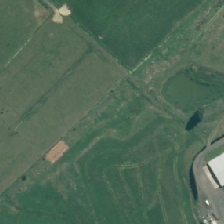
Land cover: shortrotation_cropland